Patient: sex M, age 66
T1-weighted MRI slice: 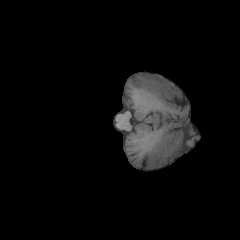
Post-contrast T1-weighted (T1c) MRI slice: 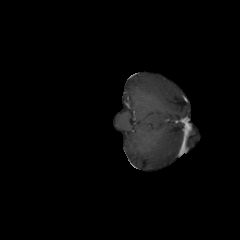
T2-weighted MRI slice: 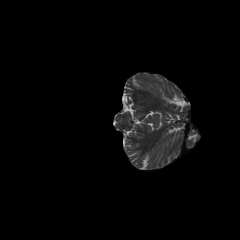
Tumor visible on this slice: no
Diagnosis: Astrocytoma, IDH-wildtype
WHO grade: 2